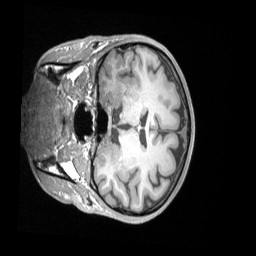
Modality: T1w
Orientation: coronal
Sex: female
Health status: ill
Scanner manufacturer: siemens
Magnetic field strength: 3 T
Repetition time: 1.66 s
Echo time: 0.00254 s